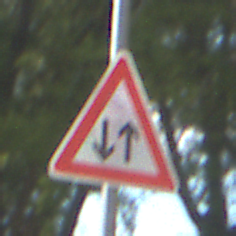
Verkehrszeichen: Gegenverkehr
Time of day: MorningAfternoon
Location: Outdoor (Nature)
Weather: PartlyCloudy
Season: NotSpecified
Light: Natural